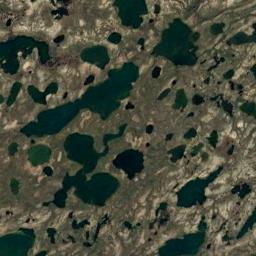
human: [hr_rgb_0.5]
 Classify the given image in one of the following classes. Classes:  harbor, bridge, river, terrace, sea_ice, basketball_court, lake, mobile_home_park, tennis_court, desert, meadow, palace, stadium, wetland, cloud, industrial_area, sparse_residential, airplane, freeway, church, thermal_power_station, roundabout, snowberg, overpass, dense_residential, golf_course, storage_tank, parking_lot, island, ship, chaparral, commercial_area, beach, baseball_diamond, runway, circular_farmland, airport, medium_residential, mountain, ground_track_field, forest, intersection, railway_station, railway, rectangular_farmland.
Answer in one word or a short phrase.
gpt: wetland